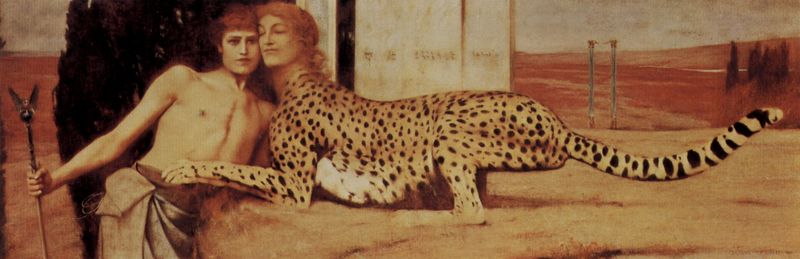
Titel: Kunst (Die Zärtlichkeit der Sphinx)
Künstler: Fernand Khnopff
Standort: Bruxelles
Institution: Musées royaux des Beaux-Arts de Belgique
Schlagwörter: akt, baum, flügel, gemälde, gott, hand, himmel, kopf, körper, mann, nackt, schurz, weiß, bäume, gelb, landschaft, ocker, braun, brust, frau, haar, hintergrund, holz, köpfe, orange, schwarz, strasse, säulen, zeichen, blick, rot, tier, tuch, weg, beige, rock, symbolismus, architektur, augen, mensch, stehen, stein, bildnis, portrait, feld, natur, weite, büsche, gold, haare, decke, paar, locken, stock, fell, schwanz, schrift, liebe, liegen, stab, mast, fels, wüste, strom, lanze, jugendstil, weib, inschrift, schmal, bett, pfoten, faltenwurf, halbakt, halbnackt, junge, wange, erotik, oberkörper, klimt, entblösst, surreal, gestalt, rothaarig, katze, nacktheit, stangen, antike, gepunktet, rechteck, zypresse, mythologie, schmusen, flecken, pfote, anschmiegen, verführung, jüngling, gefleckt, nähe, rotblond, hüfte, muskel, halb, mythos, tonig, prinz, bleich, rötlich, präraffaeliten, rätsel, gleis, gleise, pinien, orakel, speer, wien, hermes, breit, gottheit, hirte, chimäre, format, khnopff, leo, zepter, leopard, sphinx, ägypten, klauen, monster, anthropomorph, tiger, schmiegen, raubtier, panther, ganz, gepard, äskulap, frauenkopf, zwitterwesen, fernand, berühmt, backt, sphiny, ozelot, unterleib, oberköprer, anubis, knoff, gattopardo, oedipus, frenand